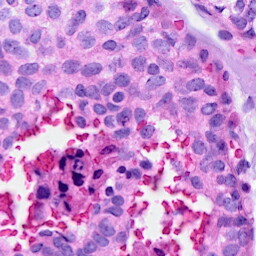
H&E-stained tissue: Breast